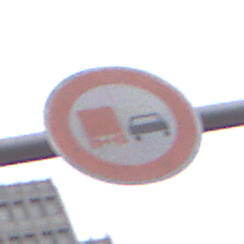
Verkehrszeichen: UeberholverbotKraftfahrzeuge
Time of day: MorningAfternoon
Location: Outdoor (Urban)
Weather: Overcast
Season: NotSpecified
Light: Natural